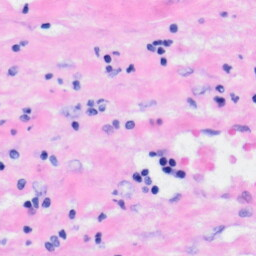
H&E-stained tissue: Liver